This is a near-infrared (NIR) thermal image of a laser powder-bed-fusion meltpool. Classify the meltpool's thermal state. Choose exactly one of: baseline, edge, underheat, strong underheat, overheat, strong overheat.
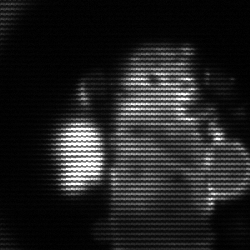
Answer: strong underheat